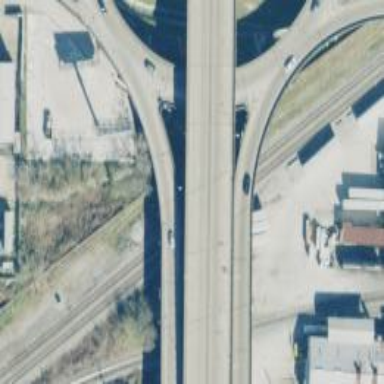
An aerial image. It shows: Trunk link highway bridge.